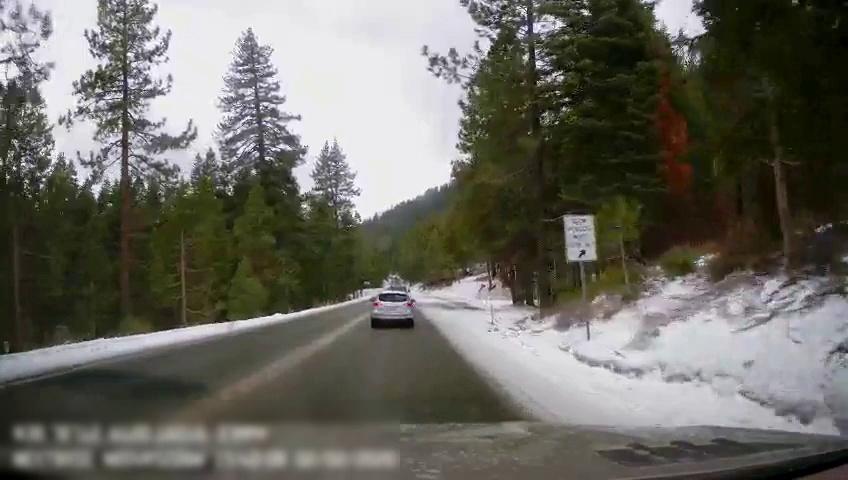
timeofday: Day
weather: Snowy
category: Drivable Space
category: Vehicles | Truck
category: Vehicles | SUV
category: Traffic | Signs